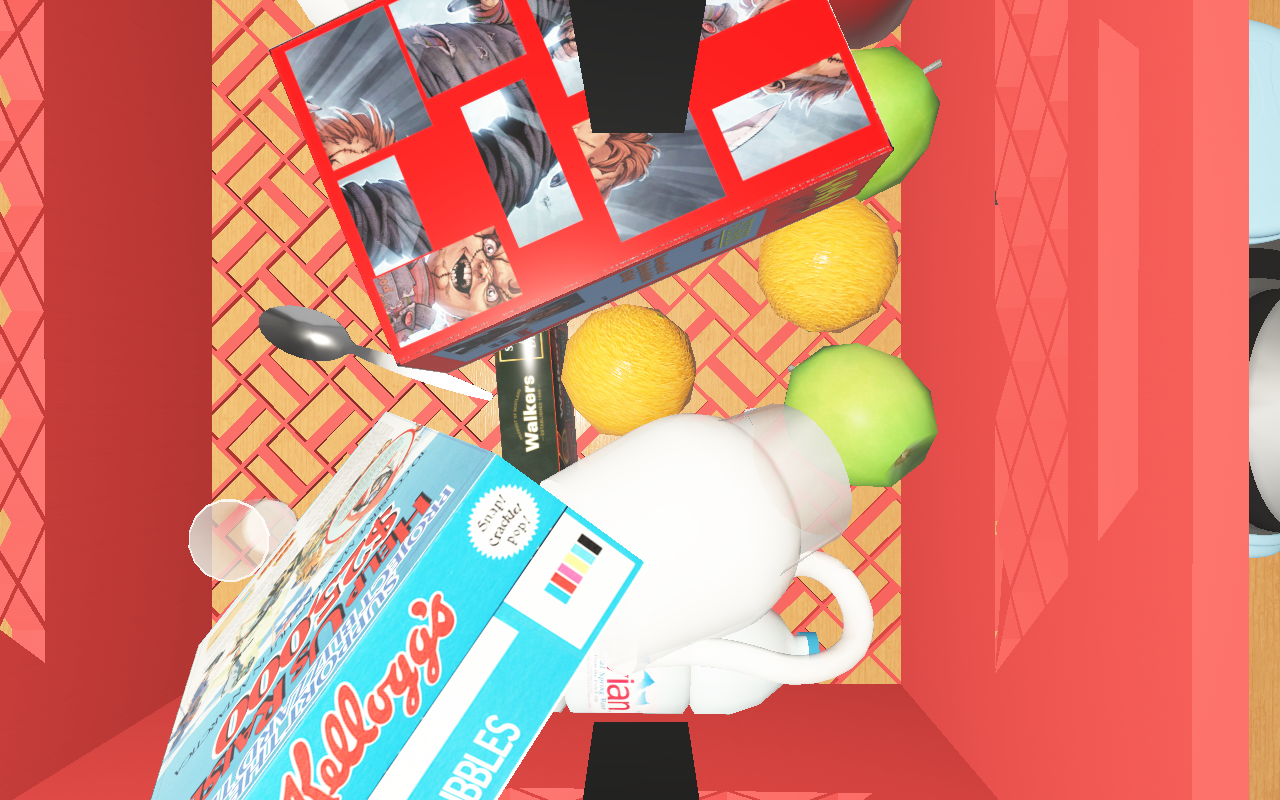
Objects in the scene:
apple
orange
plate
wineglass
jam jar
cereal box
cereal box
biscuit box